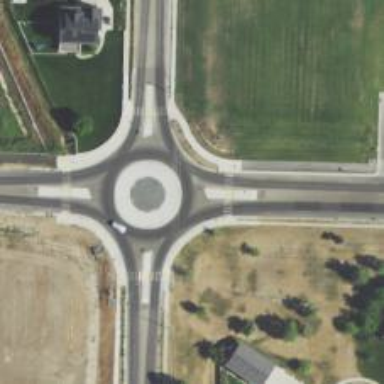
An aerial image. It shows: Tertiary road with asphalt surface leading to roundabout.